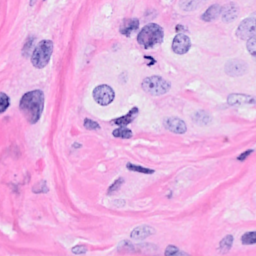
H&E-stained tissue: Breast